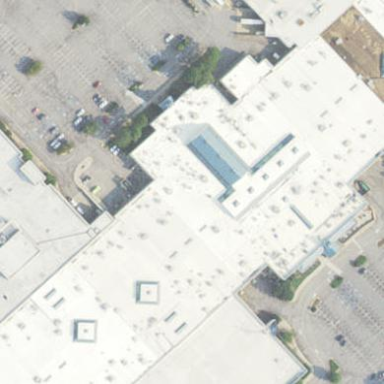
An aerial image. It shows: Mall building.